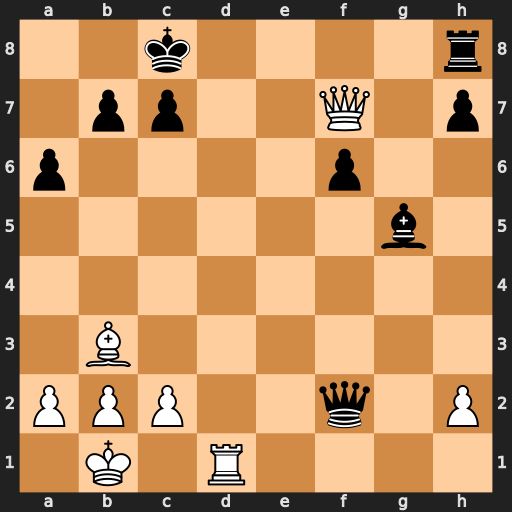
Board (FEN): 2k4r/1pp2Q1p/p4p2/6b1/8/1B6/PPP2q1P/1K1R4
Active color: w
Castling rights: -
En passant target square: -
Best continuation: Qg7 Rd8 Be6+ Kb8 Rxd8+